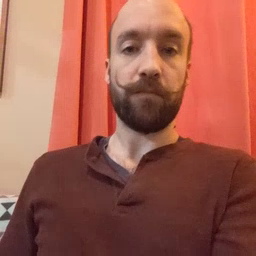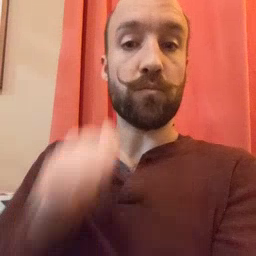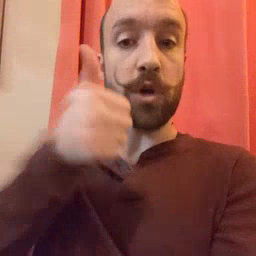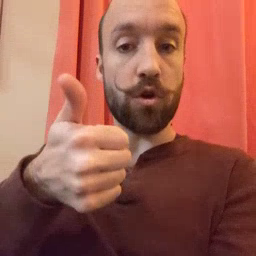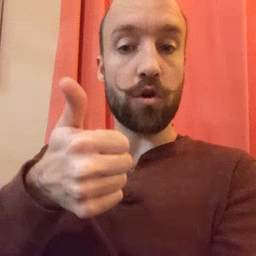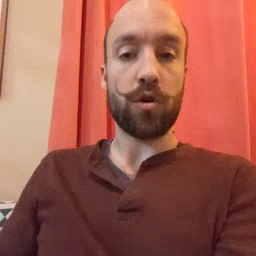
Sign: tomorrow